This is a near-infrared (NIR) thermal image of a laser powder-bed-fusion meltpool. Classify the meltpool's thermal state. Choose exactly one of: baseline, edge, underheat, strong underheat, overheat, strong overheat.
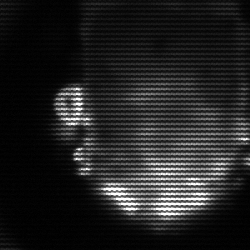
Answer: baseline